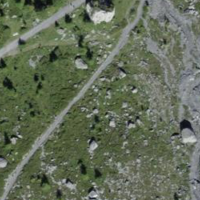
EUNIS habitat code: 23
Species observed at this site:
Vaccinium uliginosum